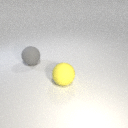
large gray rubber sphere to the left of large yellow rubber sphere